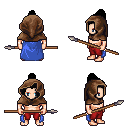
a pixel art fantasy rpg character, male body template, human, light skin, blue cape, red pants, black short topknot hairstyle, cloth hood, spear, four views (front, back, left, right), 2x2 character sprite sheet, small pixel art, hard edges, no anti-aliasing